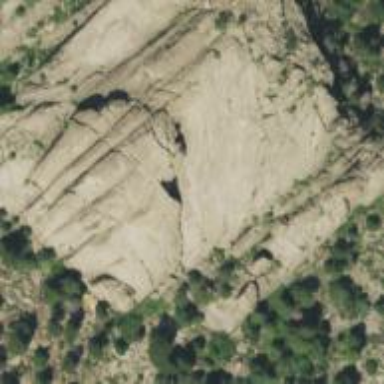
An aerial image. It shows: Crag for climbing surrounded by bare rock.